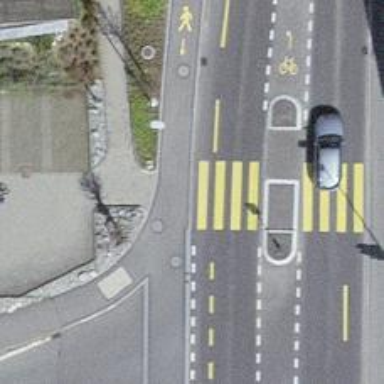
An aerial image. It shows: Kerb barrier.